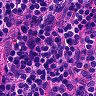
Metastatic tissue present: no